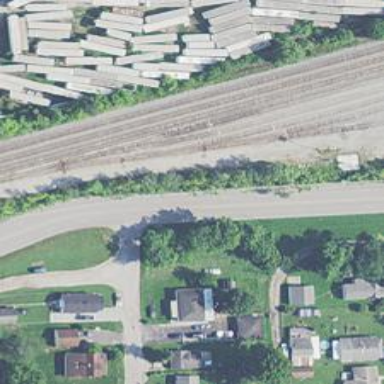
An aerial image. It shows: Railway siding with rails.